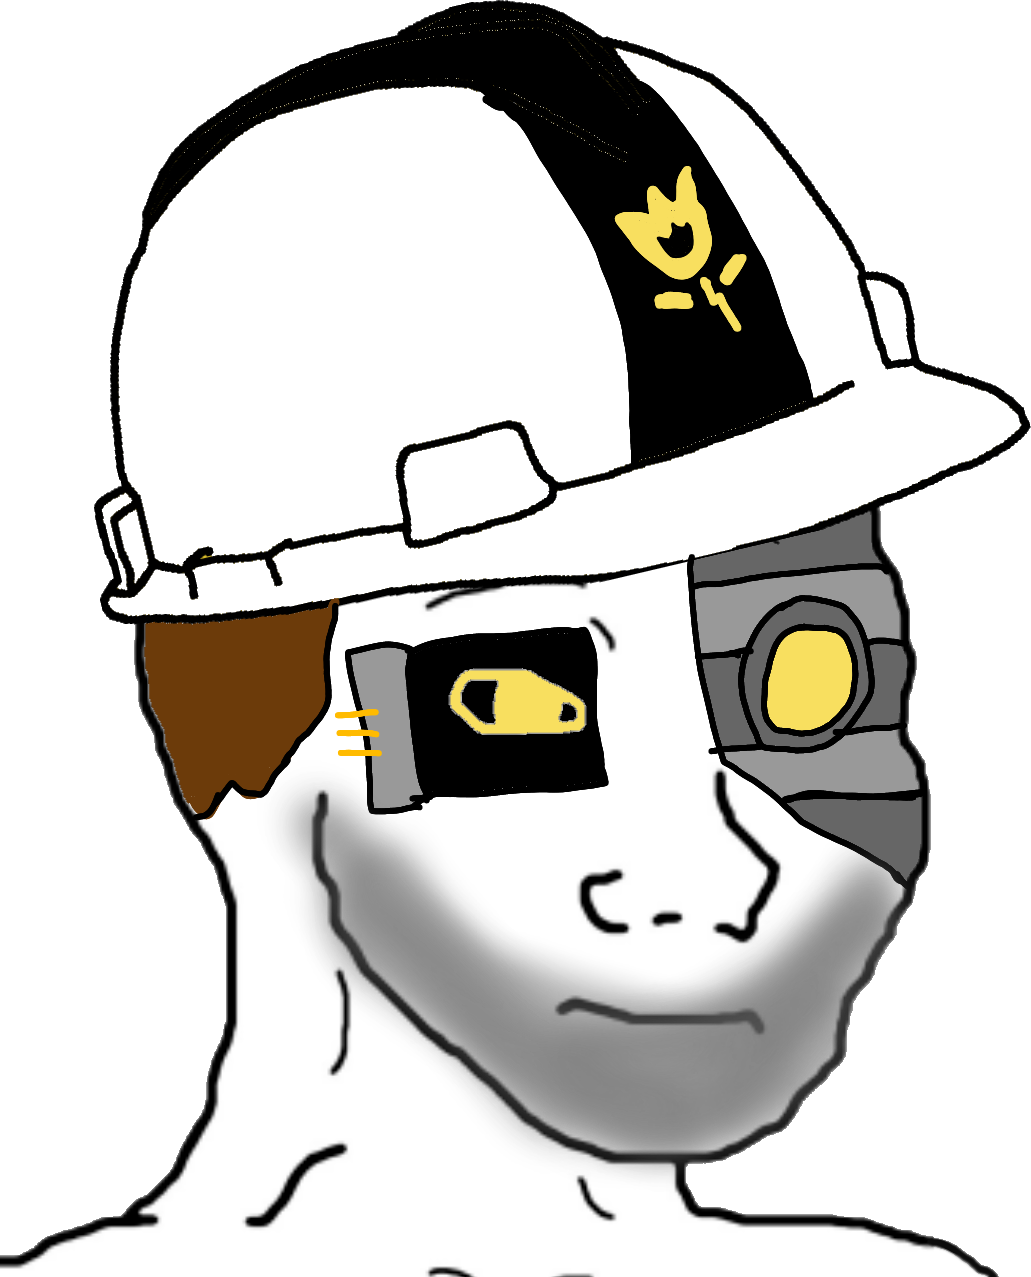
Label: 5_Doomer